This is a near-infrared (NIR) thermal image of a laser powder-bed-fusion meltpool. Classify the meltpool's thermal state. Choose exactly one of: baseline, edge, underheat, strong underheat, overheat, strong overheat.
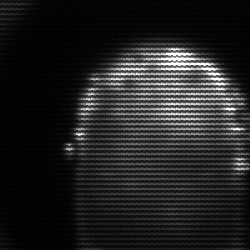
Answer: baseline